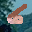
Label: 6